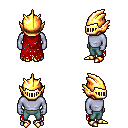
a pixel art fantasy rpg character, male body template, dark elf, purple skin, red tattered cape, teal pants, white blonde bangs hairstyle, gold helm, gold boots, four views (front, back, left, right), 2x2 character sprite sheet, small pixel art, hard edges, no anti-aliasing